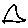
Label: triangle